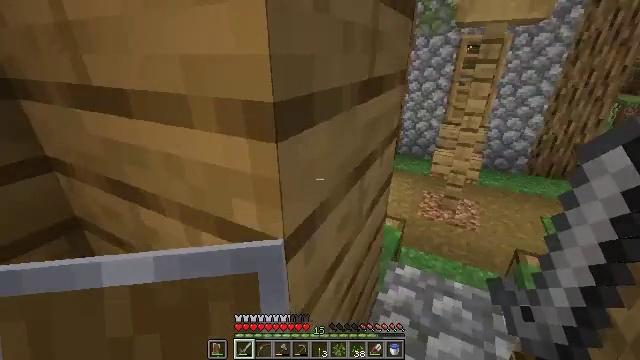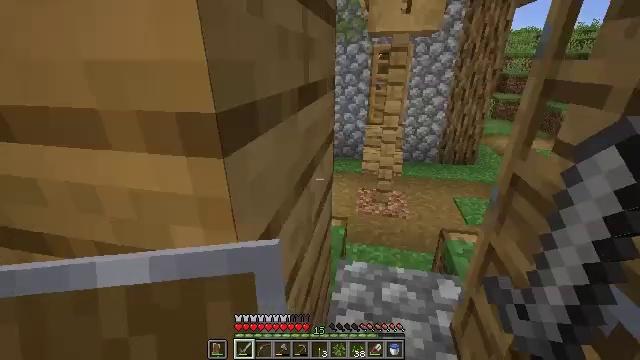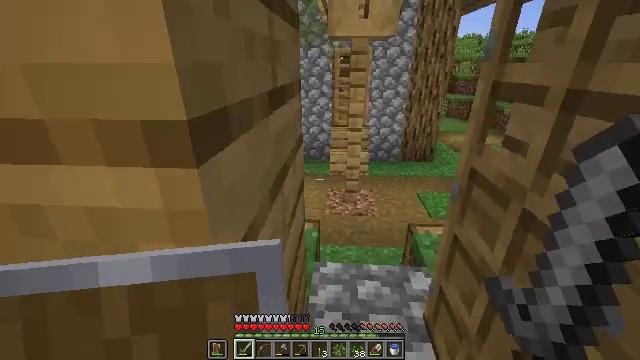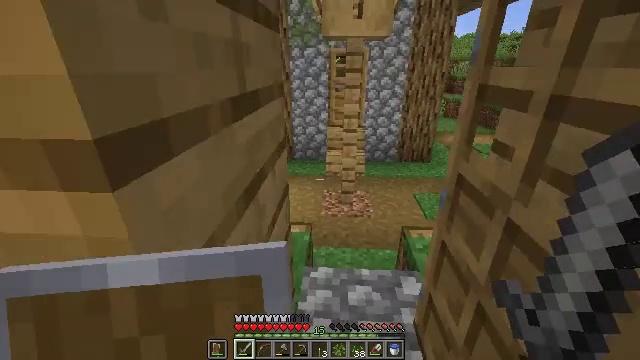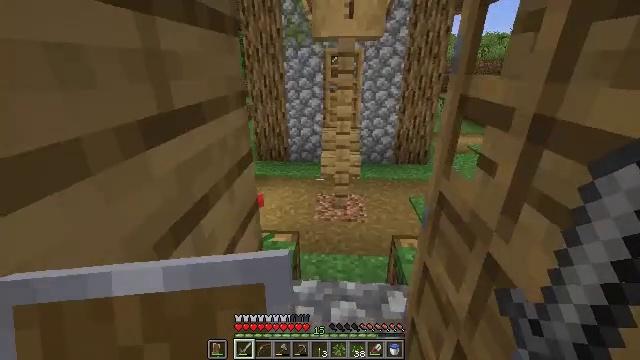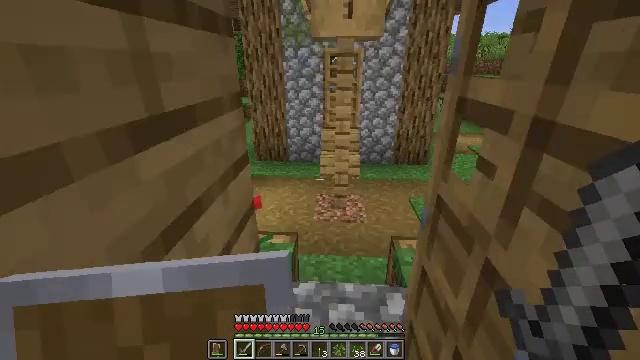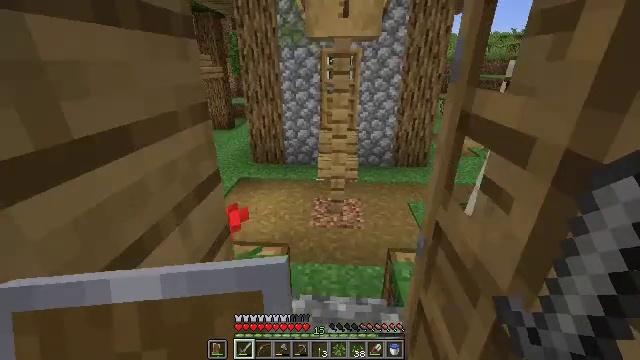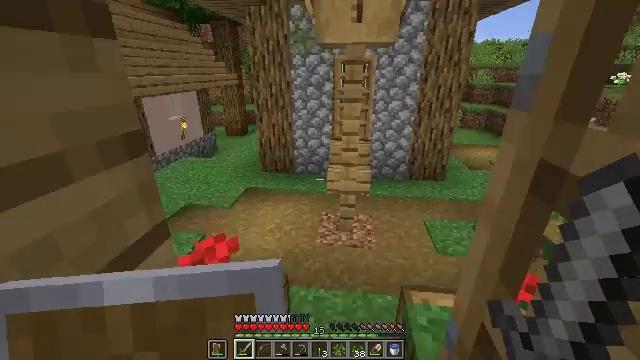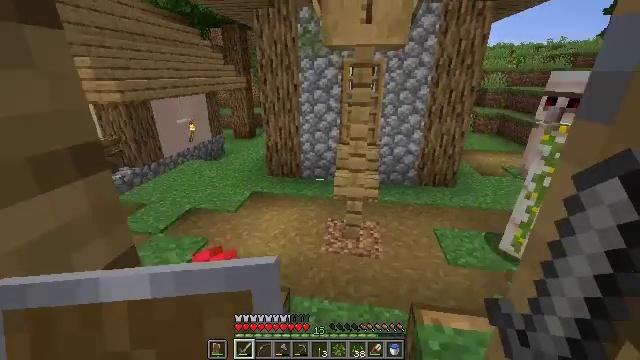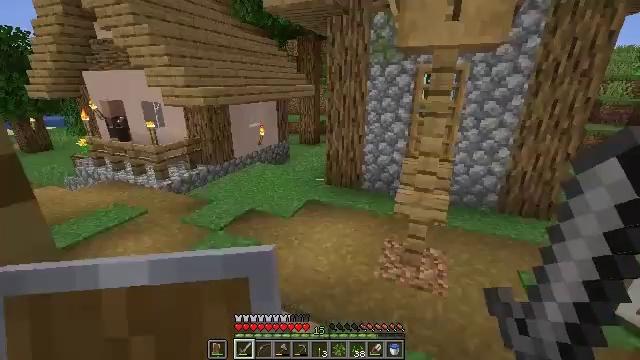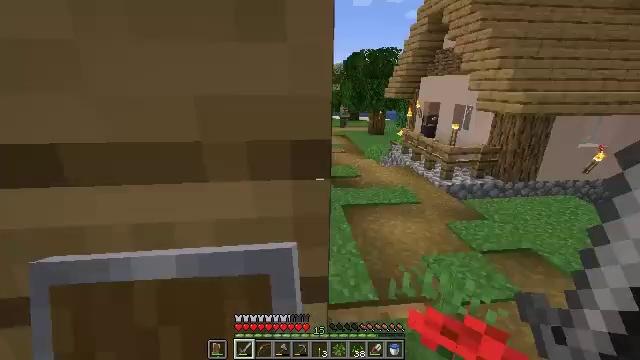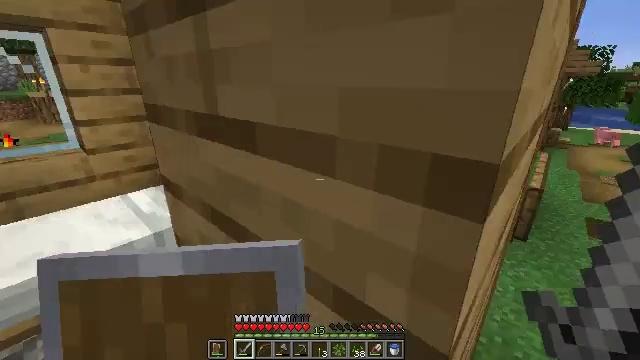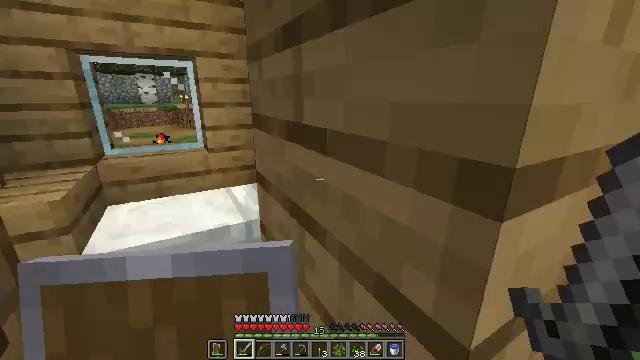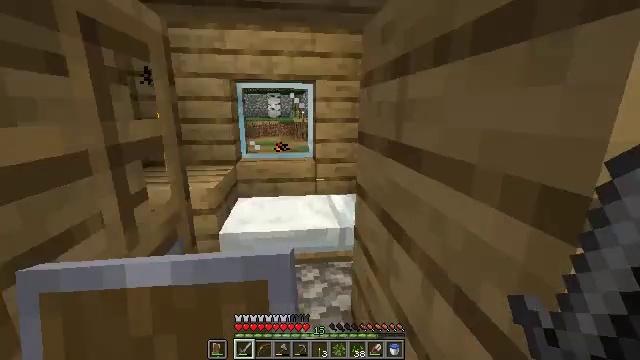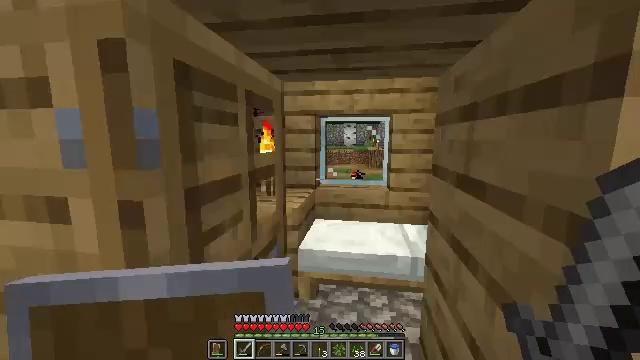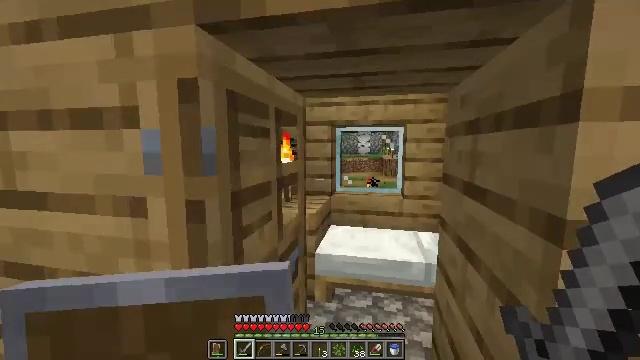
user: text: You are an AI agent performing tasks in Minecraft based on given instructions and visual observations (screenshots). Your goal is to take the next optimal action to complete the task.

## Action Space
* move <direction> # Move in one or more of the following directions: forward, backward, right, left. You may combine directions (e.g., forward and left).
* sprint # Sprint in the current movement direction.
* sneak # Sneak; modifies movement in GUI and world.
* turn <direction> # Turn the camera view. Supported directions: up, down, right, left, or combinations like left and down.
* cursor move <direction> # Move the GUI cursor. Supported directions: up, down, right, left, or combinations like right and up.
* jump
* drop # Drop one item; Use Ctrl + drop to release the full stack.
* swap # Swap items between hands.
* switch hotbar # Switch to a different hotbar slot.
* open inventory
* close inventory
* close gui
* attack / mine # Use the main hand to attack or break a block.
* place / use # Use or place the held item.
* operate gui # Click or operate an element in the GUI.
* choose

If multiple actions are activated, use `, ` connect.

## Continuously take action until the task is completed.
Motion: motion action
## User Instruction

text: Use clay to craft a brick.
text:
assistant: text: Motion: move forward, turn right and up
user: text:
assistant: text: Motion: move forward and move right, turn right
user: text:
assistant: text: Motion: move forward and move right
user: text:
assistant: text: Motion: move forward and move right
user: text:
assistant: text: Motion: move forward
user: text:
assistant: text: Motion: move forward
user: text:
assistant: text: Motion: move forward, turn left and up
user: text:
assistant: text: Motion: move forward, turn left
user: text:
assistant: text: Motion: move forward, turn left and up
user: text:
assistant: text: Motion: move forward, turn left
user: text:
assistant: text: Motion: turn left
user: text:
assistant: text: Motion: move back, turn left and up
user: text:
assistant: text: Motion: move back, turn left and up
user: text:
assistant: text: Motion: move back, turn left and up
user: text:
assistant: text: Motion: move back, turn left and up
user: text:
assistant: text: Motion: use / place
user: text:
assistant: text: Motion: use / place
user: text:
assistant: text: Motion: turn left
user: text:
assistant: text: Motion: turn left
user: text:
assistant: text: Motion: no_op
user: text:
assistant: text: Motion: use / place
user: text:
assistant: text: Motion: no_op
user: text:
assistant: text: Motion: turn right and down
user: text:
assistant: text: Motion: turn right and down
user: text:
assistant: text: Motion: move forward, turn right and down
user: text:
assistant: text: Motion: move forward, turn right and up
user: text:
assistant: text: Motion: move forward, turn left and up
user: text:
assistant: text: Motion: move forward
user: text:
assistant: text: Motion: move forward
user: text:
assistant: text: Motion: move forward